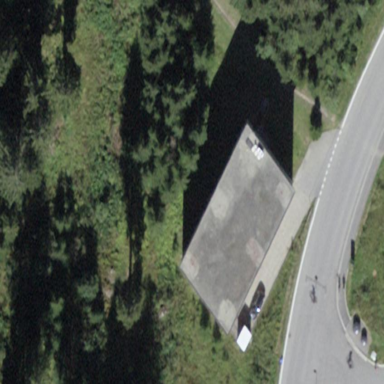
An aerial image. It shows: Industrial building housing power substation.